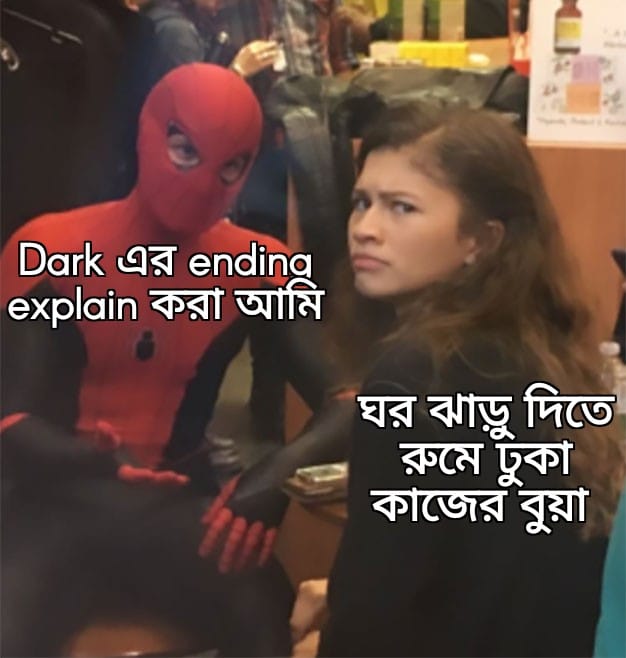
Caption: Dark এর  ending  explain করা আমি    ঘর ঝাড়ু দিতে রুমে ঢুকা কাজের বুয়া
Label: non-hate